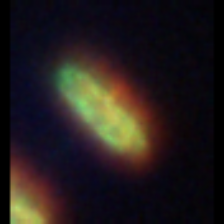
Taxon: Thalassiosira
Group: Diatoms